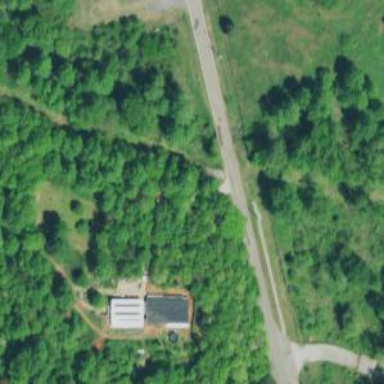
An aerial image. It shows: Culvert tunnel.